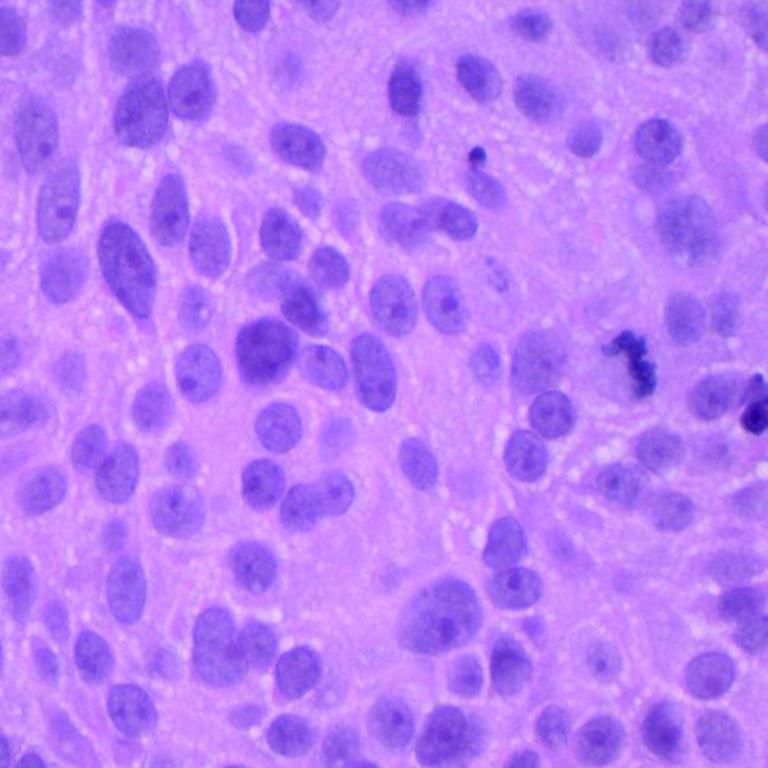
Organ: lung
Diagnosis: squamous carcinomas